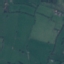
Label: Pasture